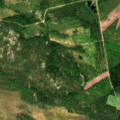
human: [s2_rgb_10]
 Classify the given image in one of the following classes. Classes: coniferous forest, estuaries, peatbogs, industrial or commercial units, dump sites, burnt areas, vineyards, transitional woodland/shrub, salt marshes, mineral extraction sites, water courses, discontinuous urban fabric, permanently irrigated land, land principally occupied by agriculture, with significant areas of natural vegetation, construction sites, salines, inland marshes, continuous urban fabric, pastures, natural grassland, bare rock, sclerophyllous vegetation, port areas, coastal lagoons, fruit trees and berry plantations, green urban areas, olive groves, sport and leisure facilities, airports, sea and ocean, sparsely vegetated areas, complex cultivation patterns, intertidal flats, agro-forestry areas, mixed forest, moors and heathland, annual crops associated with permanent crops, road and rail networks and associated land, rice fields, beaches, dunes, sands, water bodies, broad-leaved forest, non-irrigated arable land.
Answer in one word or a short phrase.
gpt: coniferous forest, mixed forest, transitional woodland/shrub